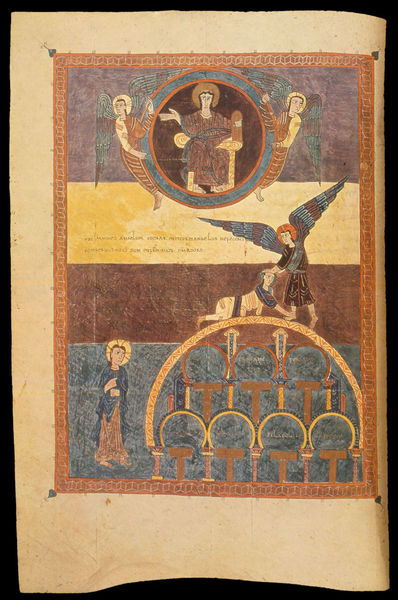
Titel: Beatus von Liébana Apokalypsenkommentar
Institution: Girona, Archiv der Kathedrale
Schlagwörter: blau, flügel, gemälde, gott, himmel, gelb, braun, bunt, zeichnung, rot, hochformat, ornament, rahmen, gold, blatt, kreis, rund, engel, füße, schrift, kuss, papier, leiste, bogen, lila, violett, arch, blue, church, hands, men, red, religious, thron, throne, women, golden, old, painting, robe, sitting, yellow, pattern, tapestry, brown, knie, bögen, gewölbe, buch, seite, illustration, knien, buchseite, hand, heiligenschein, christus, angel, angels, heaven, man, mythology, sky, mittelalter, building, head, orange, mönch, sieben, gebote, feet, drawing, paper, heilig, frame, color, purple, dog, fly, saint, story, cross, wings, bridge, violet, human, antique, dome, historical, rectangle, jesus, art, medieval, rectangles, religion, blaub, angles, circle, circles, lines, god, book, christ, buchmalerei, stripes, vergebung, christian, mary, saints, engelsflügel, blessing, kneeling, page, hold, standing, pray, bow, wing, spiritual, border, angle, text, middle ages, manuscript, halo, icon, holy, kneel, halos, nimbus, punishment, legend, gloriole, worship, bless, rothko, petting, crawl, engel gott, hailo, crowl, illustrated manuscript, menora, hoops